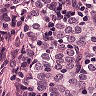
Metastatic tissue present: yes